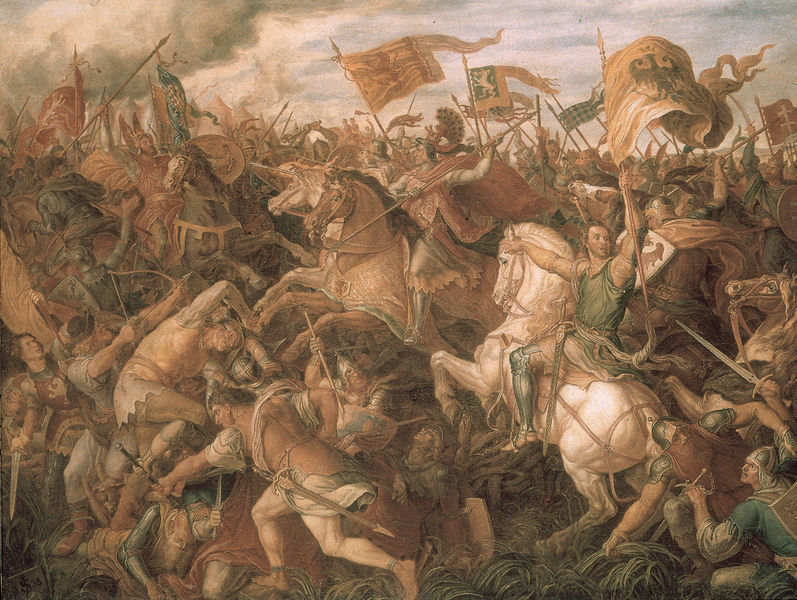
Titel: Ölskizze zu Rudolfs Schlacht gegen Ottokar, Kaisersäle
Künstler: Julius Schnorr von Carolsfeld
Institution: München, Residenz-Schatzkammer
Schlagwörter: adler, gemälde, himmel, kampf, mann, wolken, menschen, ocker, braun, licht, männer, schwarz, weiss, gras, beige, tod, tot, toter, qualm, rauch, pferd, pferde, reiter, bogen, fahnen, krieg, schlacht, könig, lanze, soldaten, schilder, schwert, schwerter, waffen, durcheinander, tote, waffe, getümmel, helm, ritter, armee, heer, kämpfen, rüstung, schimmel, wappen, gedeckt, dolch, sturz, speer, speere, flaggen, töten, schießen, schlachtfeld, aufbäumen, bogenschütze, pfauenfedern, helmbausch, öwe, reiterspeer